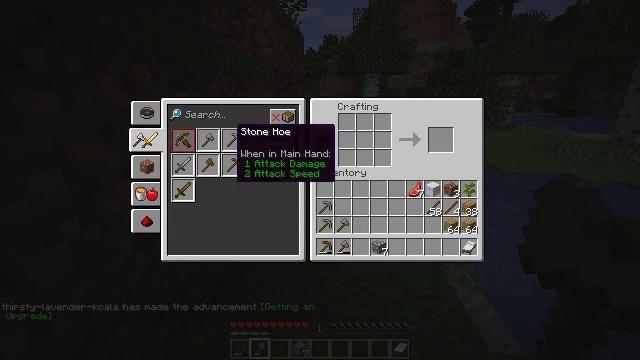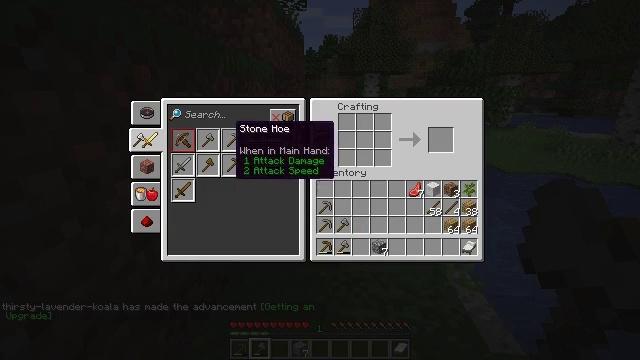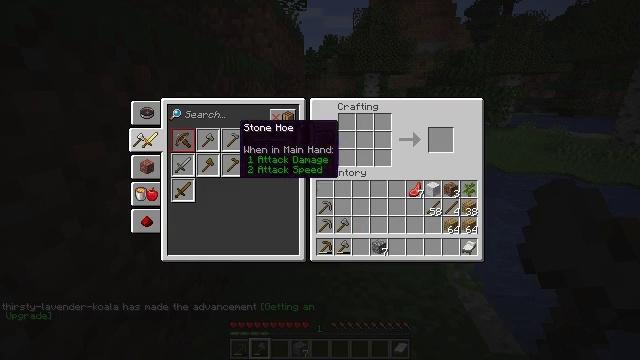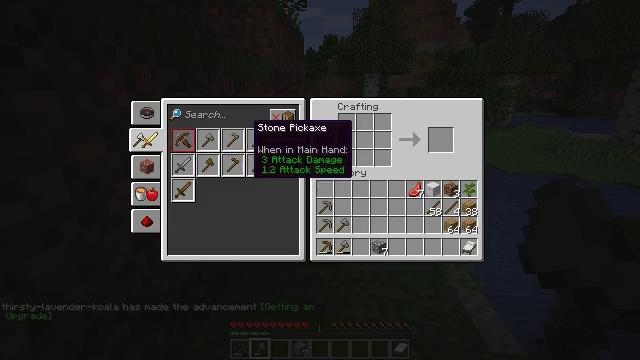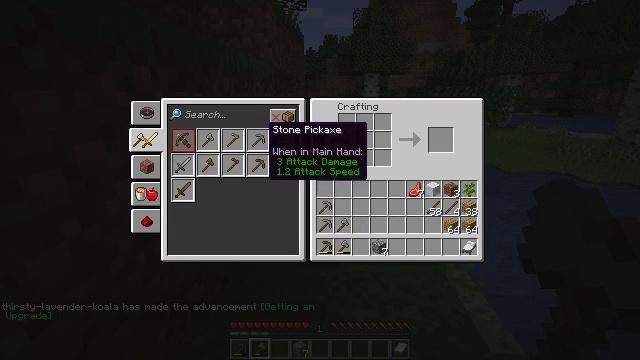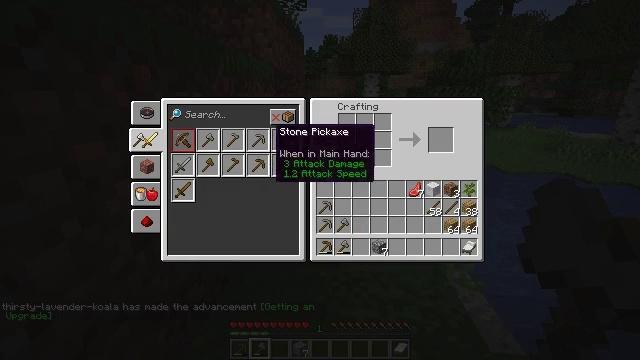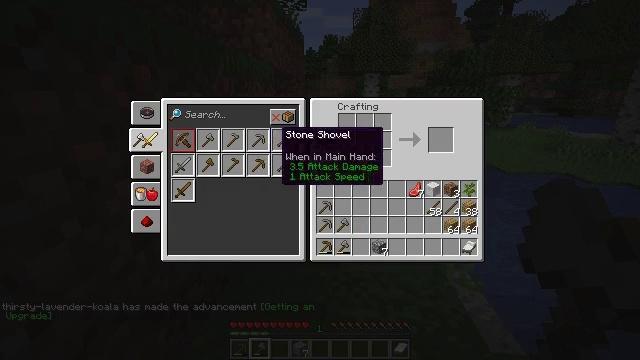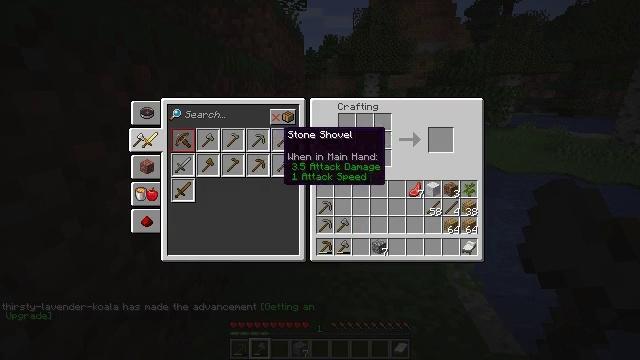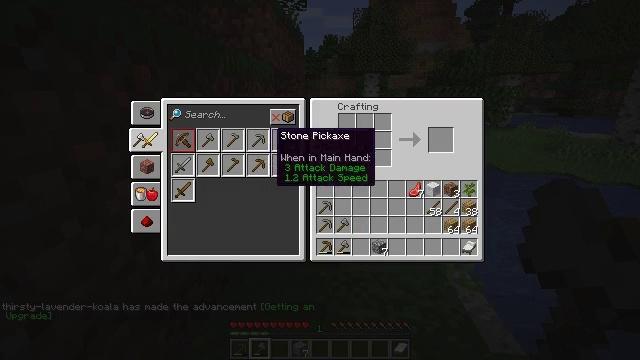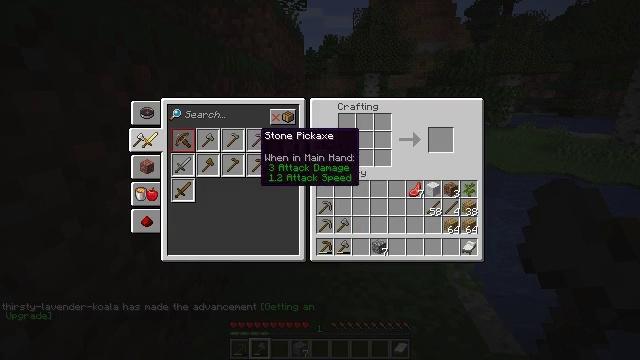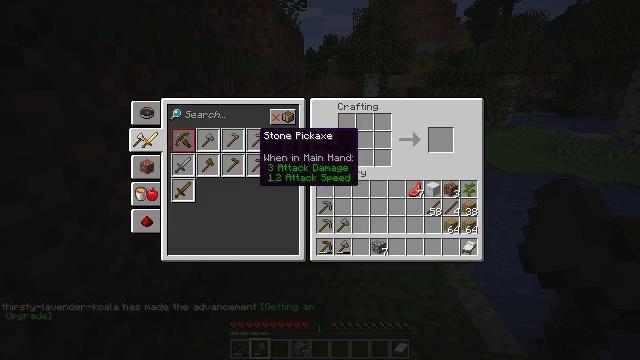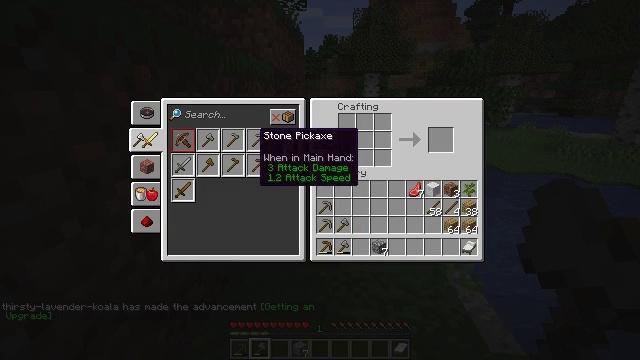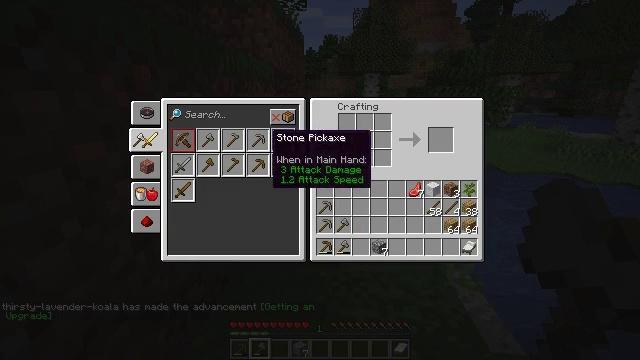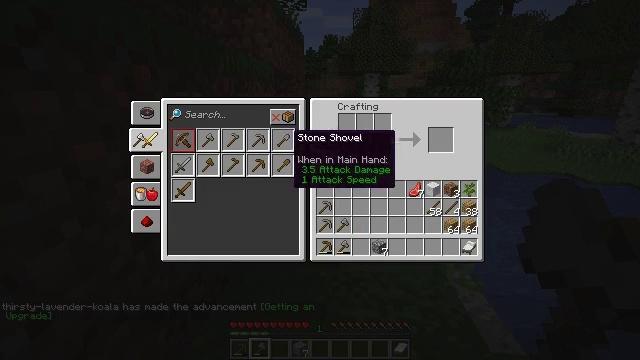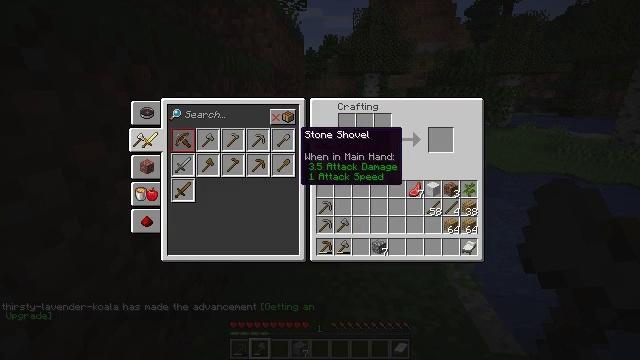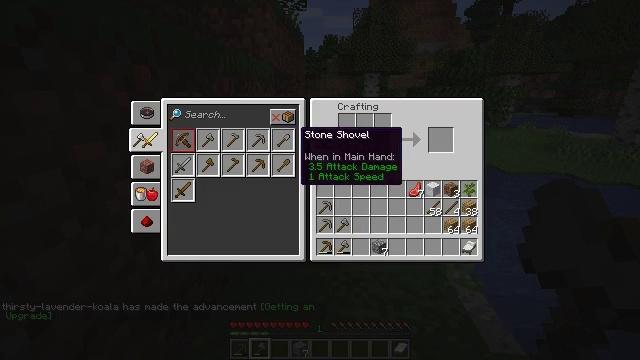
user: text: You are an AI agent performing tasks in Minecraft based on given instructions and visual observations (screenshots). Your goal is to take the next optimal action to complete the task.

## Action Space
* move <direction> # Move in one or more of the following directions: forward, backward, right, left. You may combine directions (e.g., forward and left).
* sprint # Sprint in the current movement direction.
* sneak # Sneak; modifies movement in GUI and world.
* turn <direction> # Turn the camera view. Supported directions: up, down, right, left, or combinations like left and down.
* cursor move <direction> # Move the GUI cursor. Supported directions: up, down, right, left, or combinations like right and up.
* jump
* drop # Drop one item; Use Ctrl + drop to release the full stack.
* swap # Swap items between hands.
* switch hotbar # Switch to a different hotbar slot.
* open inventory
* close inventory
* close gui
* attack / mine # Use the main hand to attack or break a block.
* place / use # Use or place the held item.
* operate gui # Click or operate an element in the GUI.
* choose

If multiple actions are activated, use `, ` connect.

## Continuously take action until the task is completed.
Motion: motion action
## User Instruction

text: Make a stone shovel using sticks and cobblestone.
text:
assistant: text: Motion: no_op
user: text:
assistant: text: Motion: no_op
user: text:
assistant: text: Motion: cursor move right
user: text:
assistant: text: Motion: cursor move right
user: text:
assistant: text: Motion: cursor move right
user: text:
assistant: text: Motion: no_op
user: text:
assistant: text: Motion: no_op
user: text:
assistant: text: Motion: cursor move left
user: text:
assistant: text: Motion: cursor move left
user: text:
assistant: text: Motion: no_op
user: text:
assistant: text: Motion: no_op
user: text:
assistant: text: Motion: cursor move right
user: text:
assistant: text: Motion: cursor move right
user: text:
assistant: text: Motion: cursor move right
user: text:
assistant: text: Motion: no_op
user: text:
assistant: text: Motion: no_op
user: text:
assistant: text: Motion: no_op
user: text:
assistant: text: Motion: no_op
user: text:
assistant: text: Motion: no_op
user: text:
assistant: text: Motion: no_op
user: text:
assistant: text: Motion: no_op
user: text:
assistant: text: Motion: operate gui
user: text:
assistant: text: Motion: operate gui
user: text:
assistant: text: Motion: cursor move right
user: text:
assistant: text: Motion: cursor move right
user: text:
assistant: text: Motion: cursor move right
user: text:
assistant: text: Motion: cursor move right
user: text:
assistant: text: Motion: cursor move right
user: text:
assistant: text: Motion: no_op
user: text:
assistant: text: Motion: no_op